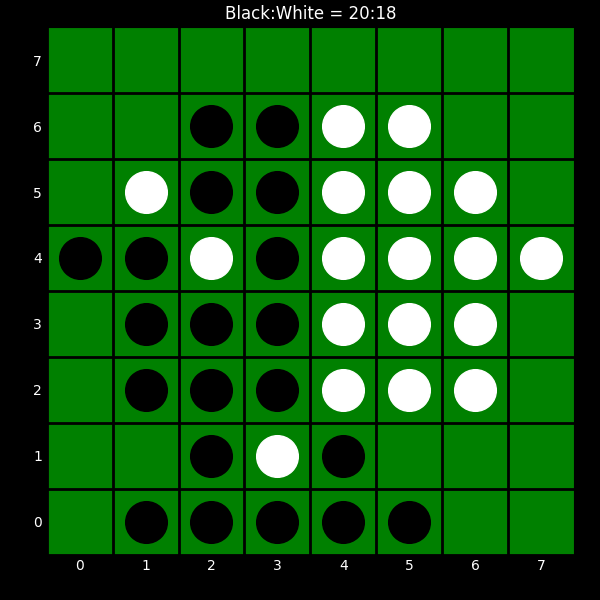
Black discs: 20
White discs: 18